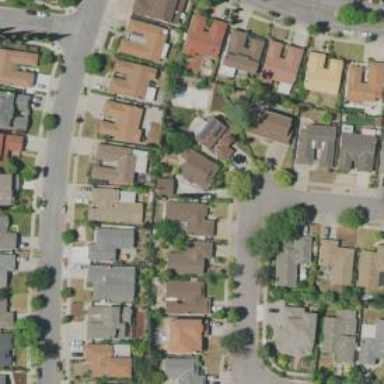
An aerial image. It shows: Residential road.